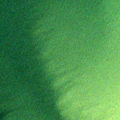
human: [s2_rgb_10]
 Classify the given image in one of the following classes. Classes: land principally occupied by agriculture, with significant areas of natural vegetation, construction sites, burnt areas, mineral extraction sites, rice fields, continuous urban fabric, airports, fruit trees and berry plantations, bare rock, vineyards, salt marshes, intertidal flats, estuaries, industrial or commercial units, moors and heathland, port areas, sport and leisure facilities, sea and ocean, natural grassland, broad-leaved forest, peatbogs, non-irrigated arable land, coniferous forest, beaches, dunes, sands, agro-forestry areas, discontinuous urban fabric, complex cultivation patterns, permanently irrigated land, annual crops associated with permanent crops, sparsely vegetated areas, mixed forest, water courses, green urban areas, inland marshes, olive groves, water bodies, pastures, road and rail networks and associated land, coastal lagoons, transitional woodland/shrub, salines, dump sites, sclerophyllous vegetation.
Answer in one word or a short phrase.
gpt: sea and ocean